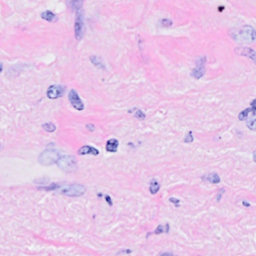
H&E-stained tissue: Breast